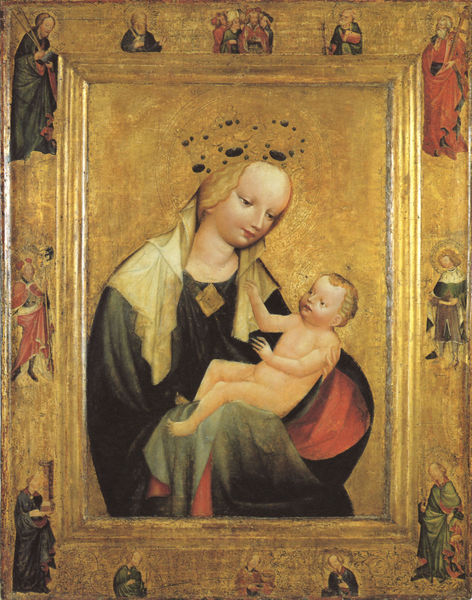
Titel: Madonna mit dem Kind, genannt Hl. Dreifaltigkeitsmadonna
Institution: Südböhmische Ales-Galerie in Frauenberg a. d. Moldau
Schlagwörter: blau, dunkel, gemälde, gott, kopf, nackt, weiß, gelb, menschen, frau, hell, holz, schmuck, schwarz, szene, rot, schleier, tuch, blond, arm, halten, rahmen, bild, öl, kirche, gewand, gold, haare, mantel, kind, mutter, krone, renaissance, genre, baby, rand, figuren, tafel, geneigt, antike, buch, jungfrau, buchdeckel, heiligenschein, christus, jesus, christlich, mittelalter, heilige, heilig, maria, madonna, marie, petrus, ikone, protrait, stifter, muttergottes, heiligen, gendre